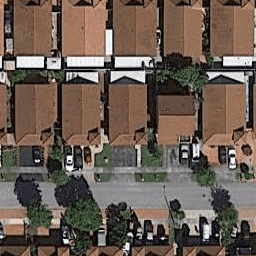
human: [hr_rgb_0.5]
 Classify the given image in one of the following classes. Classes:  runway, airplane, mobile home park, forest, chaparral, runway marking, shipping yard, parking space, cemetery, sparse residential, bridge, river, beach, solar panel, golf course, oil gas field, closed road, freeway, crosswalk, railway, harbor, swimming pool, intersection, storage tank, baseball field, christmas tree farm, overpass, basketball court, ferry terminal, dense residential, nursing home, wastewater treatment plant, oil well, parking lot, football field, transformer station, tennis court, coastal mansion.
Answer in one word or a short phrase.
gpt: dense residential